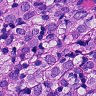
Metastatic tissue present: yes